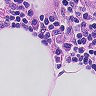
Metastatic tissue present: no